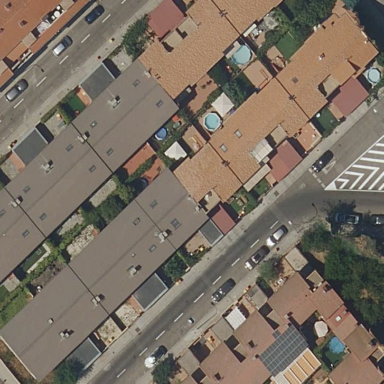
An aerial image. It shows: Residential building.